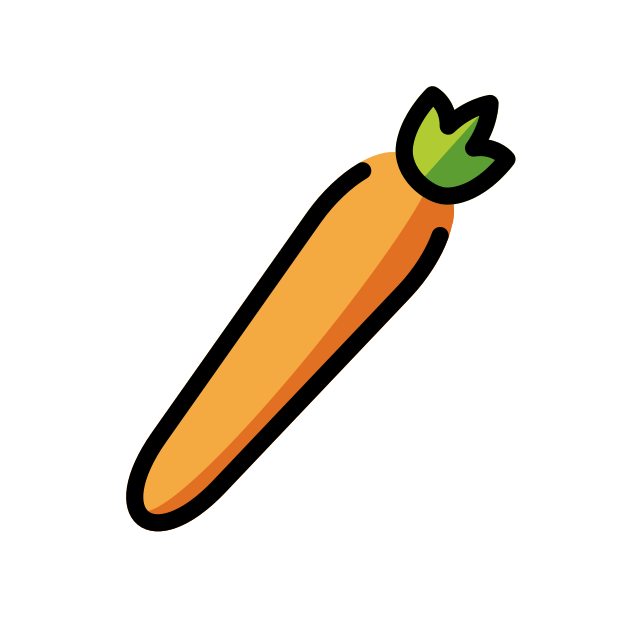
carrot